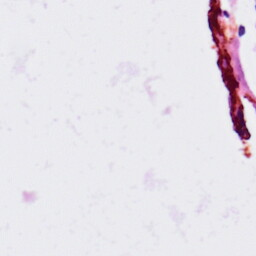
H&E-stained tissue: Lung